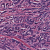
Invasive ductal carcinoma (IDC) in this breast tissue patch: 1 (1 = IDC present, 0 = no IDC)